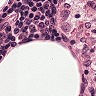
Metastatic tissue present: no